Fundus camera: zeiss
Shooting center: midpoint
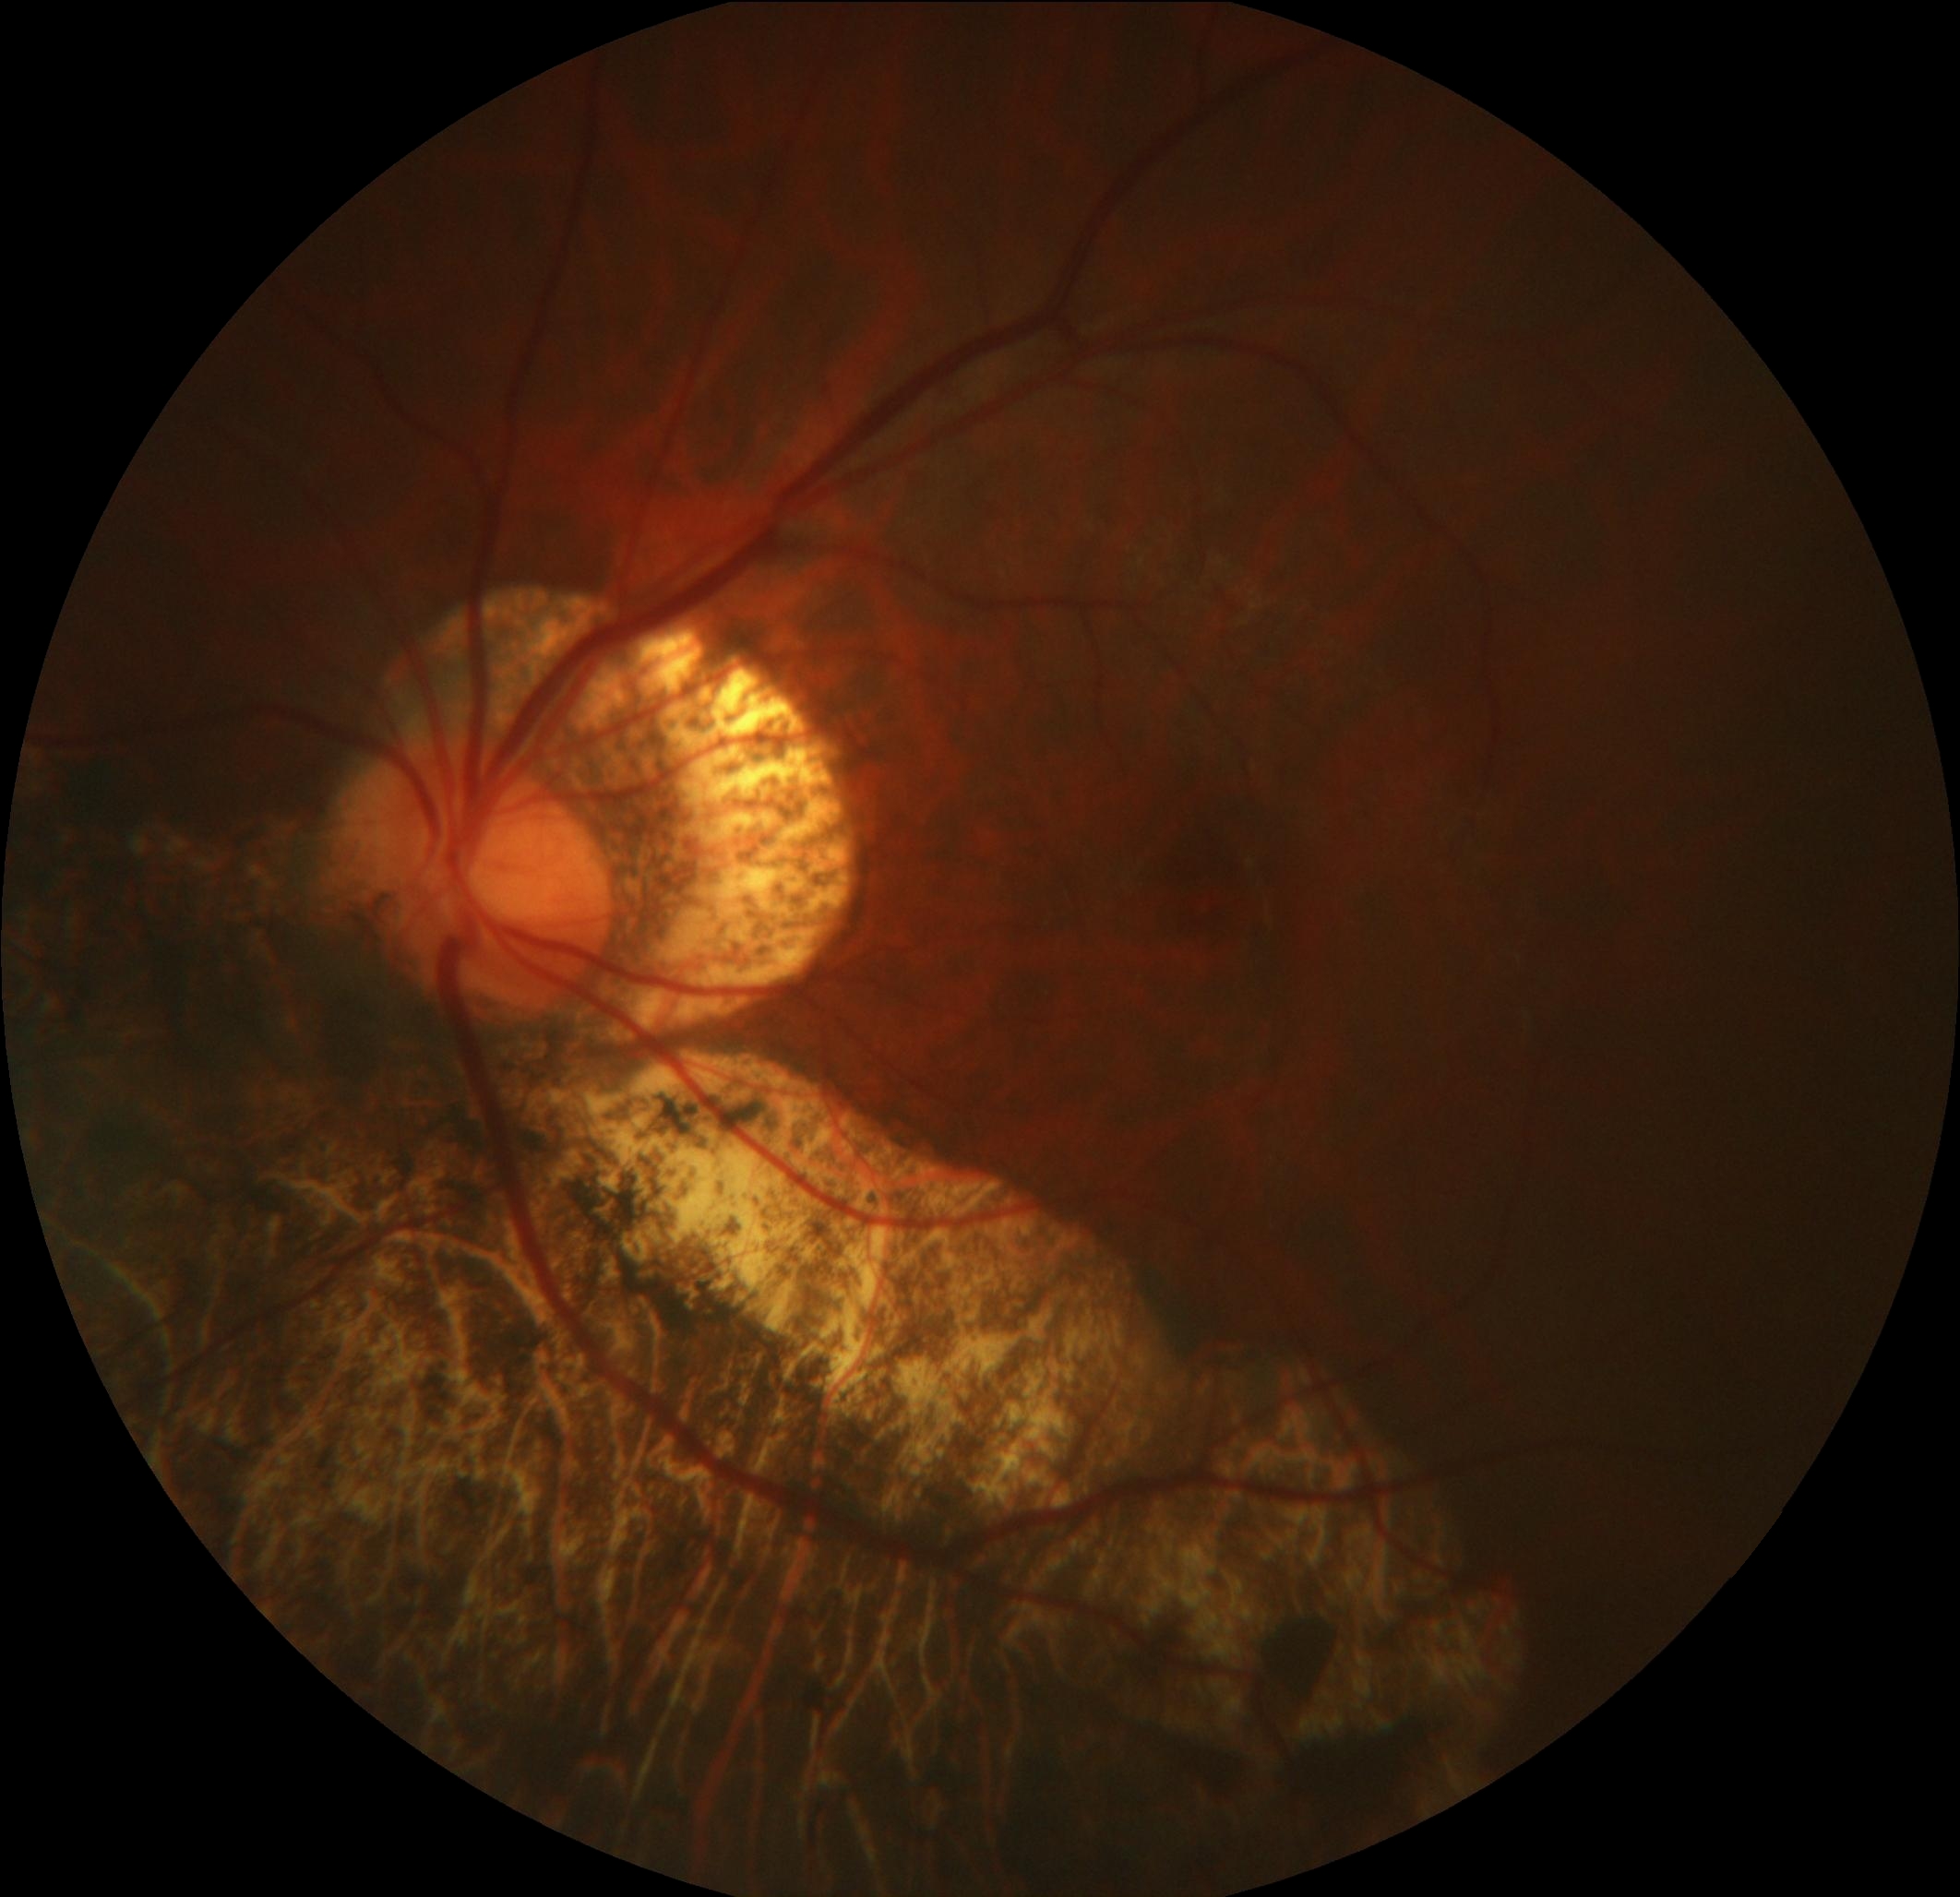
Pathologic myopia: yes
Patchy retinal atrophy: present
Retinal detachment: absent